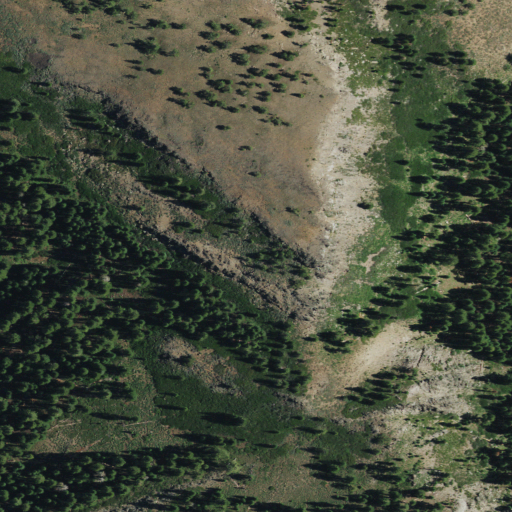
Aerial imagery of mountain in California named Coyote Peak containing shrub and evergreen forest